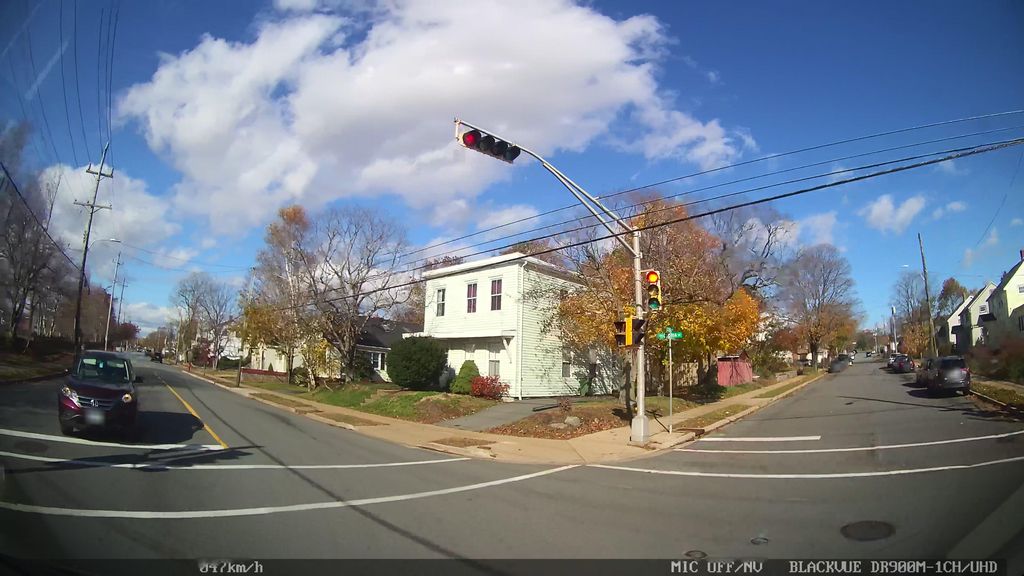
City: halifax